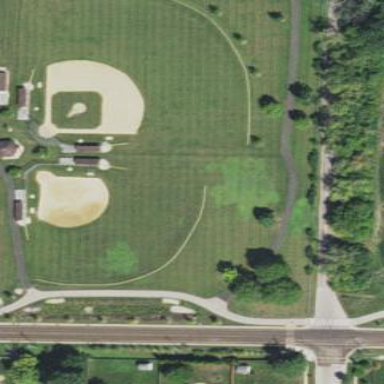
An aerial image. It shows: Baseball pitch for leisure land.